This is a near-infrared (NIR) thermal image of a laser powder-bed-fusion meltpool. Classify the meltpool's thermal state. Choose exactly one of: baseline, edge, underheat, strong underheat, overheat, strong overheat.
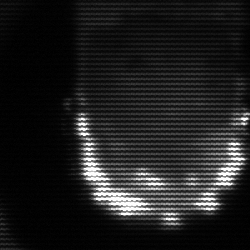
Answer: baseline